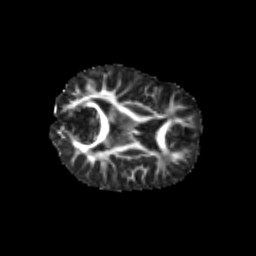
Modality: FA
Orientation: axial
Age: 7
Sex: female
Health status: healthy